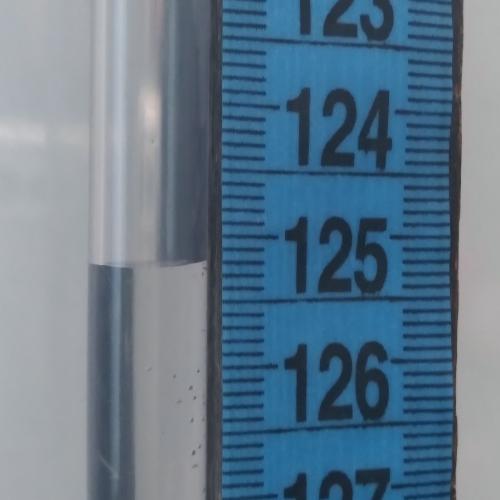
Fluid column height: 125.2 cm